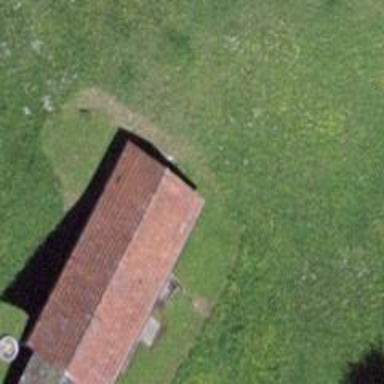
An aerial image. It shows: Shed with gabled roof.